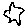
Label: star